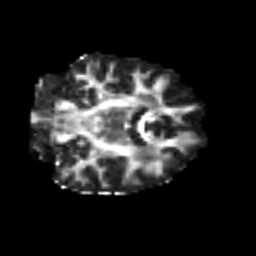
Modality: FA
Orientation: coronal
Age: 48
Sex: female
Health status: ill
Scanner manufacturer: siemens
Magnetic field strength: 3 T
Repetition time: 8.7 s
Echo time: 0.11 s